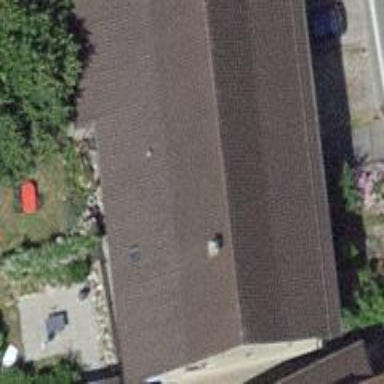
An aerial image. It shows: Building with tiled roof.